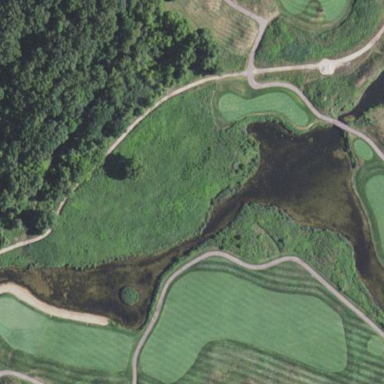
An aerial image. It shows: Water hazard on golf course.